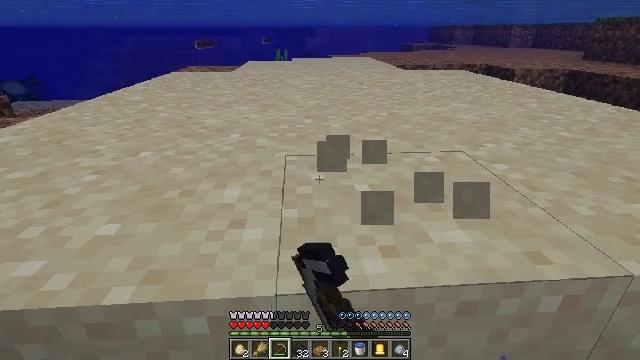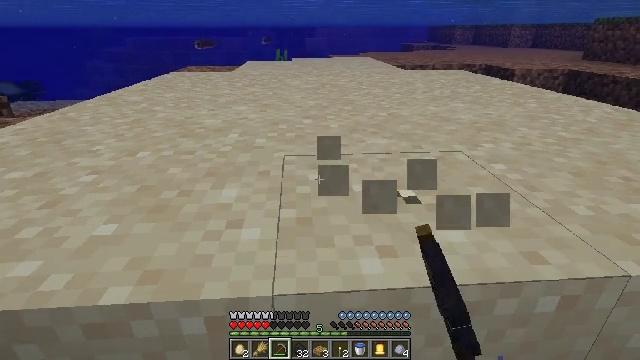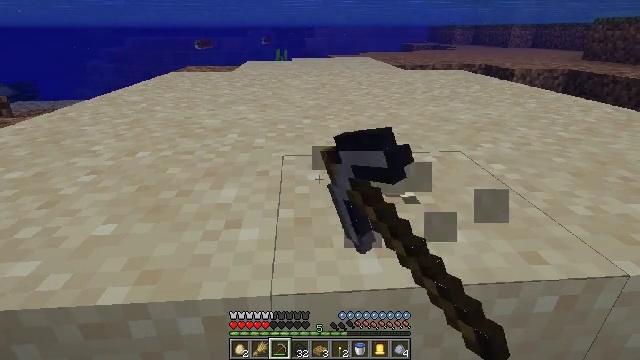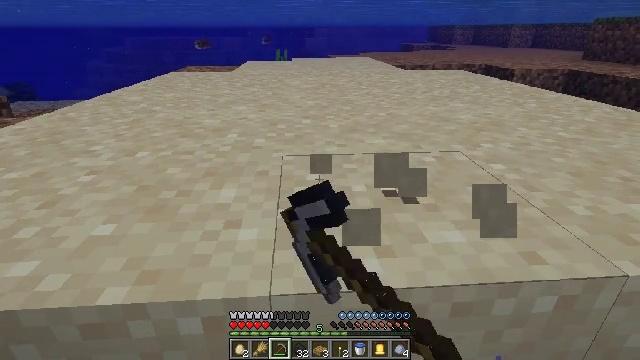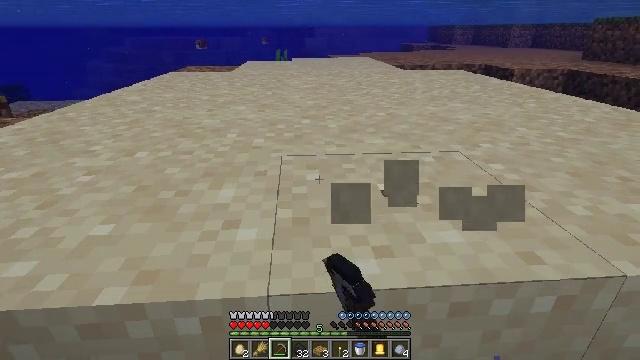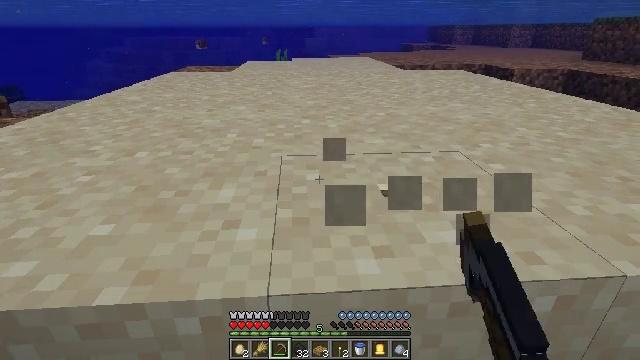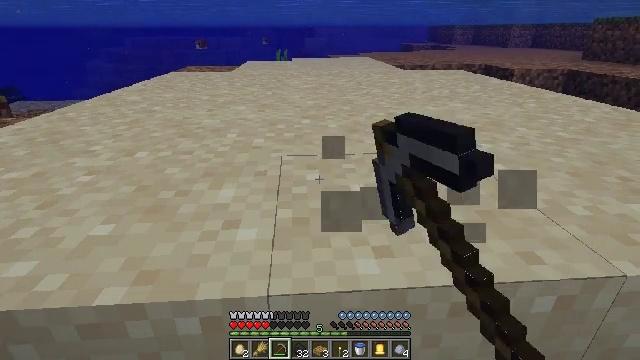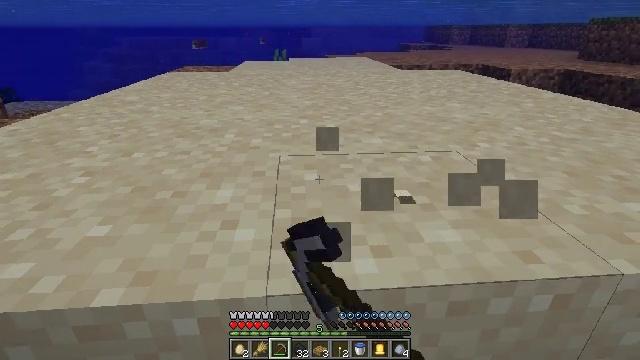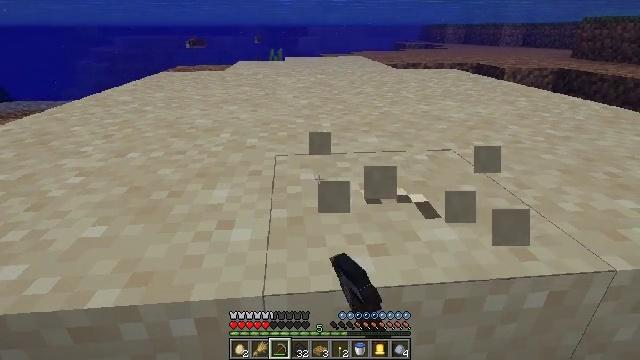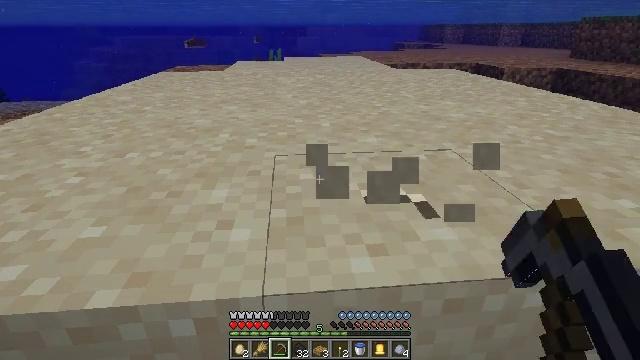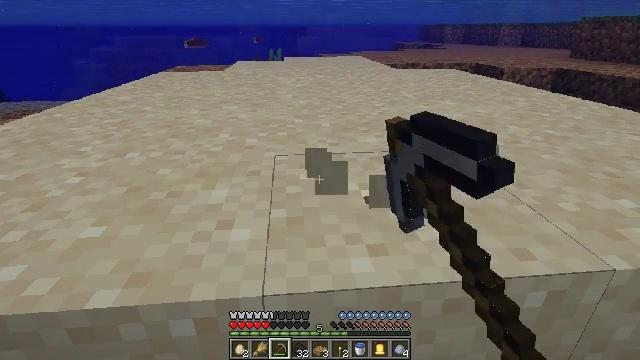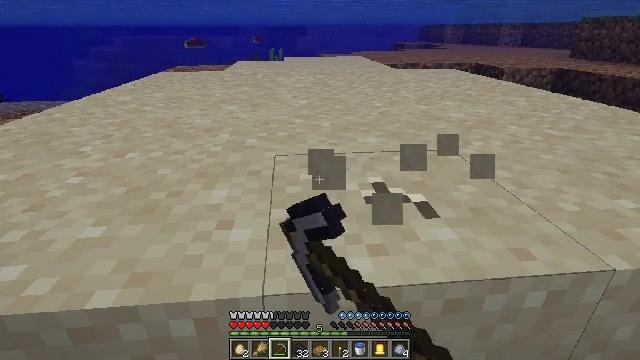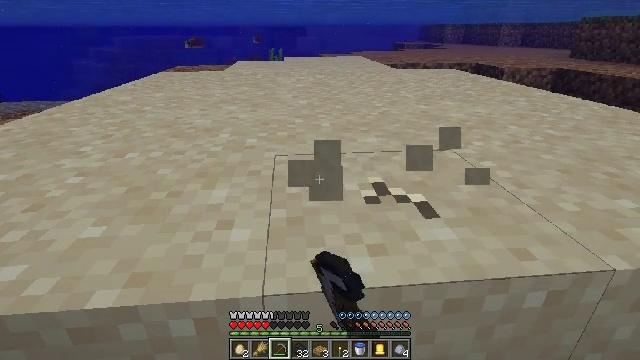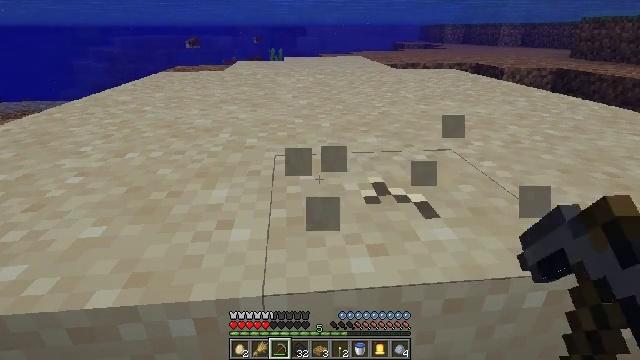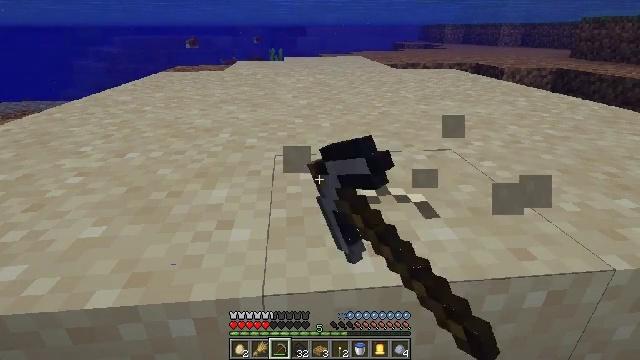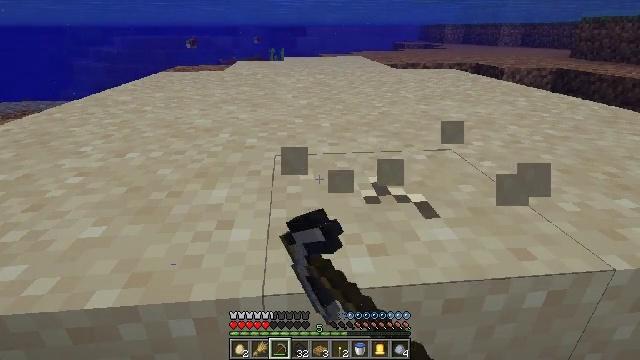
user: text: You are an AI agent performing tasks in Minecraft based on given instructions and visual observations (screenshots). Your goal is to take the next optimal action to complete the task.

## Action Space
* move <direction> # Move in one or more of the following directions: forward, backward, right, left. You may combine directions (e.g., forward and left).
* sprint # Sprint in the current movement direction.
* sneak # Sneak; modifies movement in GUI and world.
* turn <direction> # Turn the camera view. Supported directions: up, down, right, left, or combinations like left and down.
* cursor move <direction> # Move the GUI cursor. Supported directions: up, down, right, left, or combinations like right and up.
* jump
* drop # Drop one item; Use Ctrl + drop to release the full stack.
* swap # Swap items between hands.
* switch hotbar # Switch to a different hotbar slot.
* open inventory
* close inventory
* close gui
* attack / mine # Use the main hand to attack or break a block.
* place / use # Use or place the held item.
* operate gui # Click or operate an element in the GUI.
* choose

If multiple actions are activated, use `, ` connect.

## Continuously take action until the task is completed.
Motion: motion action
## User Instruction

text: Collect sand to make glass.
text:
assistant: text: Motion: attack / mine
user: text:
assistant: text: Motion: attack / mine
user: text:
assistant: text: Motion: attack / mine
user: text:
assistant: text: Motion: attack / mine
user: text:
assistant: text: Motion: attack / mine
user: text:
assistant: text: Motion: attack / mine
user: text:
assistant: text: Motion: attack / mine
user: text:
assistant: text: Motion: attack / mine
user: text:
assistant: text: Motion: attack / mine
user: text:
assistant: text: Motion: attack / mine
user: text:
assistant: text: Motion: attack / mine
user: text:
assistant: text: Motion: attack / mine
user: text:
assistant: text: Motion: attack / mine
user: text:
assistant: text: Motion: attack / mine
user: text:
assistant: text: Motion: attack / mine
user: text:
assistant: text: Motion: attack / mine
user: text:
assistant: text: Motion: attack / mine
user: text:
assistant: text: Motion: attack / mine
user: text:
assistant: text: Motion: attack / mine
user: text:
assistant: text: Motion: attack / mine
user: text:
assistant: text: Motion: attack / mine
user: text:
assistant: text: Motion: no_op
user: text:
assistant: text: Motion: no_op
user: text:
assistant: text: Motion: no_op
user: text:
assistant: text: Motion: no_op
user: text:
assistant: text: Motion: no_op
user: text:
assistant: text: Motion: no_op
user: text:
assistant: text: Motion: no_op
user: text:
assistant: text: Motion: no_op
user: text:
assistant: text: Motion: no_op